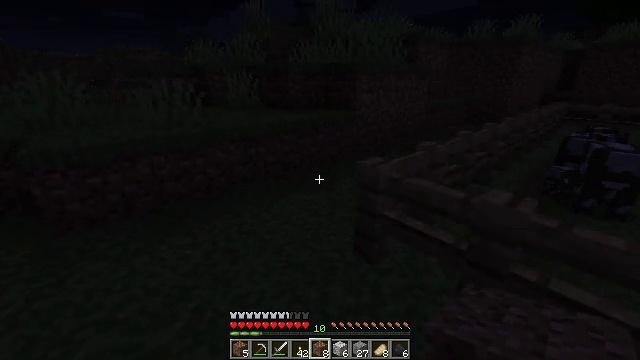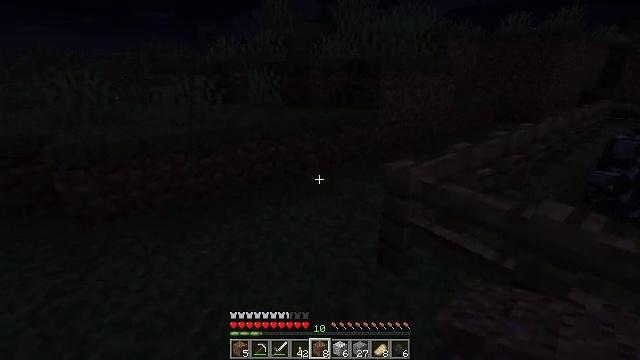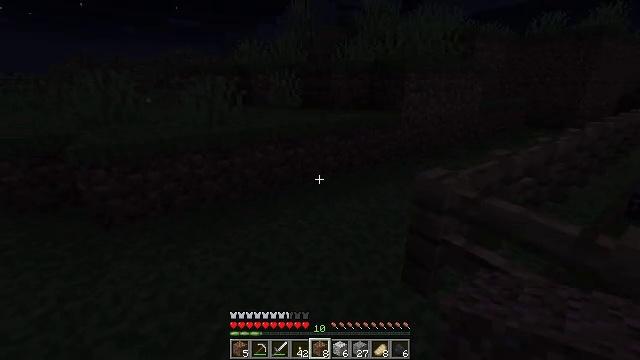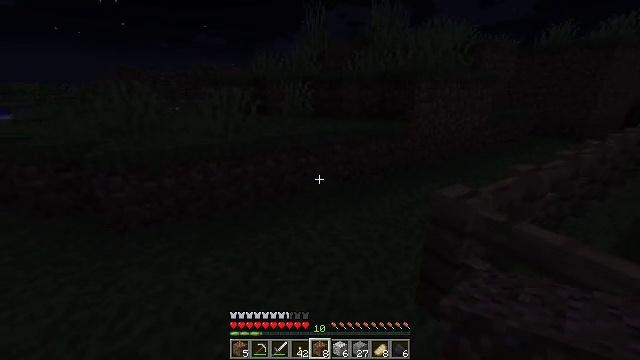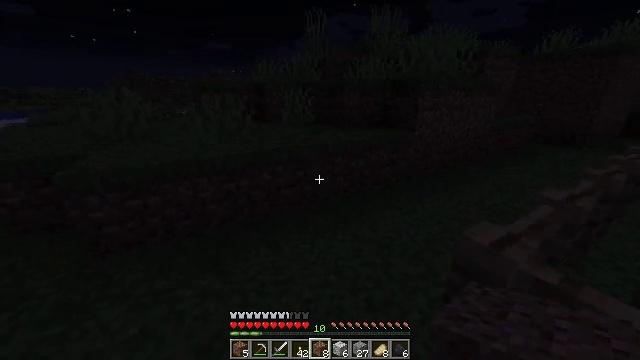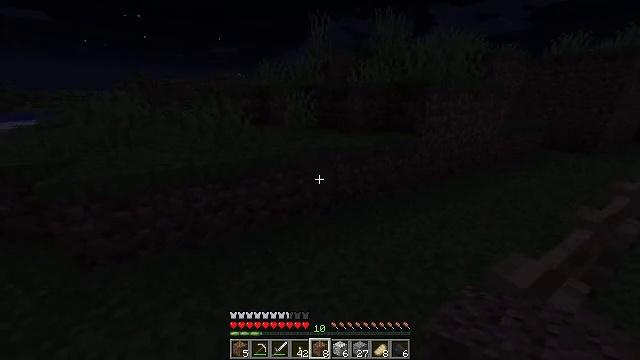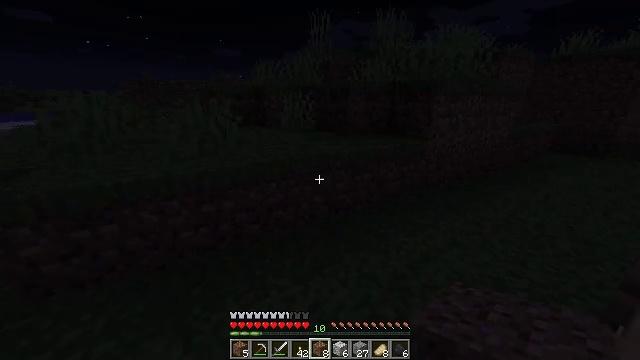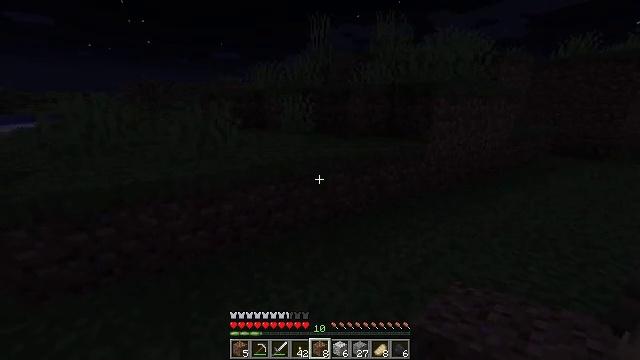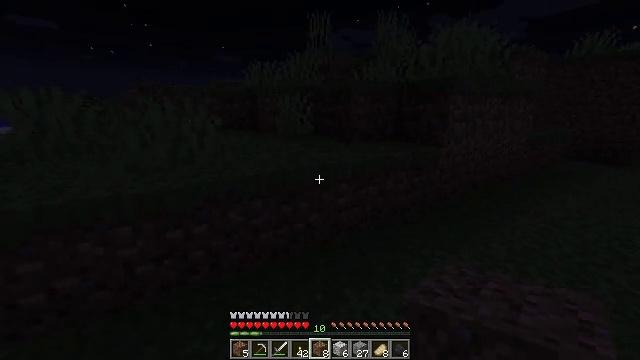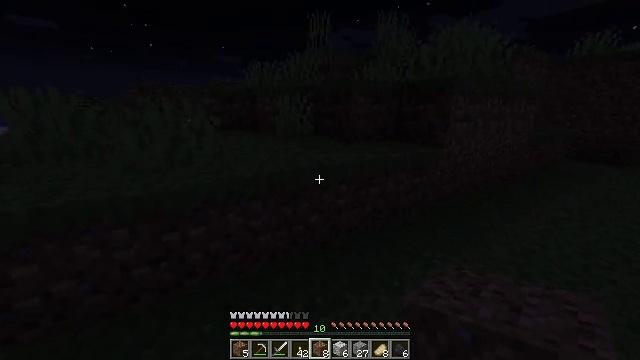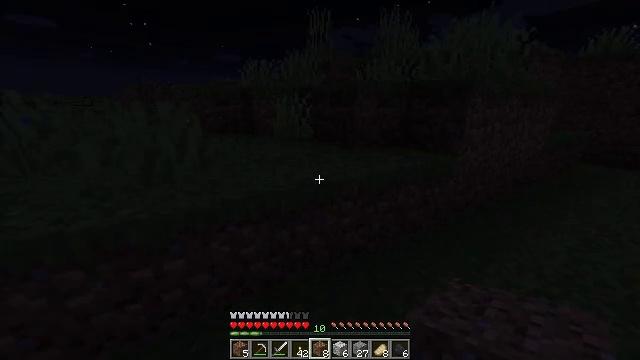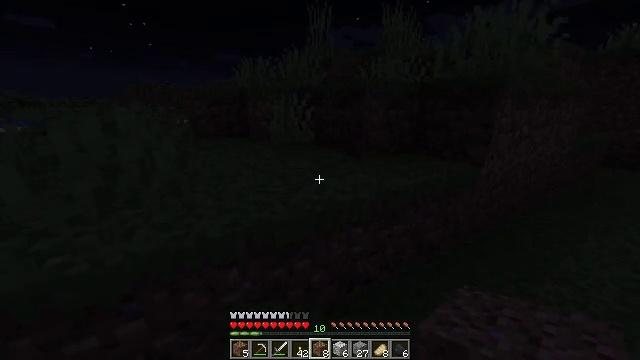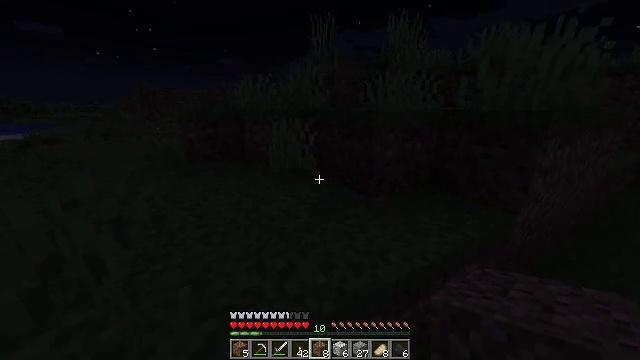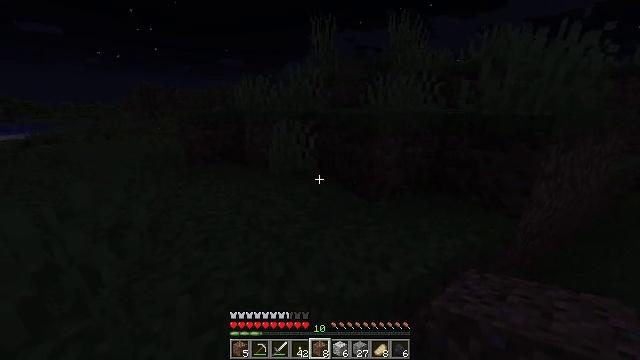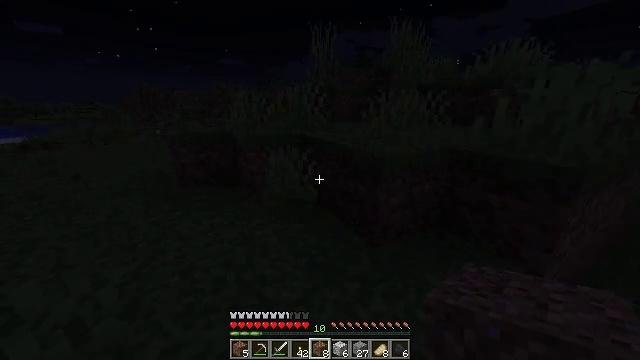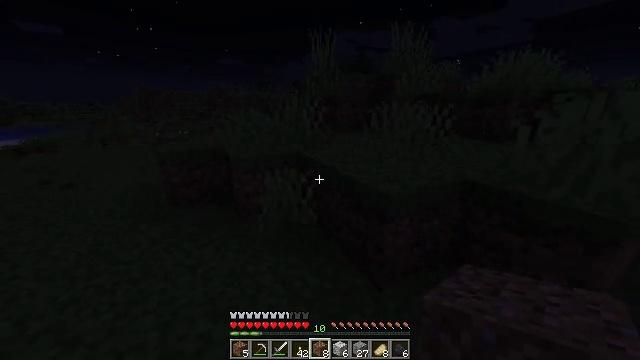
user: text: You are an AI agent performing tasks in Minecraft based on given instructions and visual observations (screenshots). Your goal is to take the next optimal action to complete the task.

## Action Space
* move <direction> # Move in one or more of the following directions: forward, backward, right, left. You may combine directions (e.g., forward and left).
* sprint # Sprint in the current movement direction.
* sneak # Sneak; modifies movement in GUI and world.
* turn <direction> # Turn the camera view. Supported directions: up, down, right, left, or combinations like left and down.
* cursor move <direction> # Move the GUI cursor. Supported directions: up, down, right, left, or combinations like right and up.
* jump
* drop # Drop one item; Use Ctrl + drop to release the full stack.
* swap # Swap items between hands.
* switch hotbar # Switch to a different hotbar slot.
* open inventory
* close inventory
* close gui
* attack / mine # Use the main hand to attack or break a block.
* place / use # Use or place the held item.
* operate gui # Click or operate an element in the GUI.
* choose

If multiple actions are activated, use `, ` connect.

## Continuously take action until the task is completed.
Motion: motion action
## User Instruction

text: Use the crafting table to make a clock.
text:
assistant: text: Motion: move forward, sprint, turn left
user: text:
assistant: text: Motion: move forward, sprint, turn left
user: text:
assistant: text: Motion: move forward, sprint, turn left
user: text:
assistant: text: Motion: move forward, sprint
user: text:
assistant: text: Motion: move forward, sprint
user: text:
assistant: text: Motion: move forward, sprint
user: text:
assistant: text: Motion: move forward, sprint
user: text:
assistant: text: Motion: move forward, sprint
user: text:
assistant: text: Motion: move forward, sprint
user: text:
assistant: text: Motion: move forward
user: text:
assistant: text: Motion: move forward
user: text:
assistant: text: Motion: move forward, jump
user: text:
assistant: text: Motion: move forward, jump
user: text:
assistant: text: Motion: move forward, jump
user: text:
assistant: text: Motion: move forward, jump
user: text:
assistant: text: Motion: move forward, jump
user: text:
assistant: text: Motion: move forward
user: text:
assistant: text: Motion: move forward
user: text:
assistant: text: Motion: move forward
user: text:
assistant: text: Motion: move forward
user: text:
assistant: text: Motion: move forward, turn right
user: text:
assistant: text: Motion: move forward, turn right
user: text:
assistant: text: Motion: move forward, turn right, jump
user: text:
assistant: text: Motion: move forward, turn right, jump
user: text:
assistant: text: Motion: move forward, turn right, jump
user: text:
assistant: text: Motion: move forward, turn right, jump
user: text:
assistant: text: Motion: move forward, turn right
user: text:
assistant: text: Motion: move forward, turn right and down
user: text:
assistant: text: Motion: move forward, turn right
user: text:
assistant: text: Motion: move forward, turn right